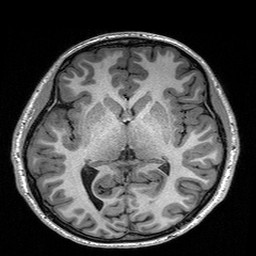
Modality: T1w
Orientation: coronal
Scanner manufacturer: siemens
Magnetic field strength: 3 T